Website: home-depot
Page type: billing-address
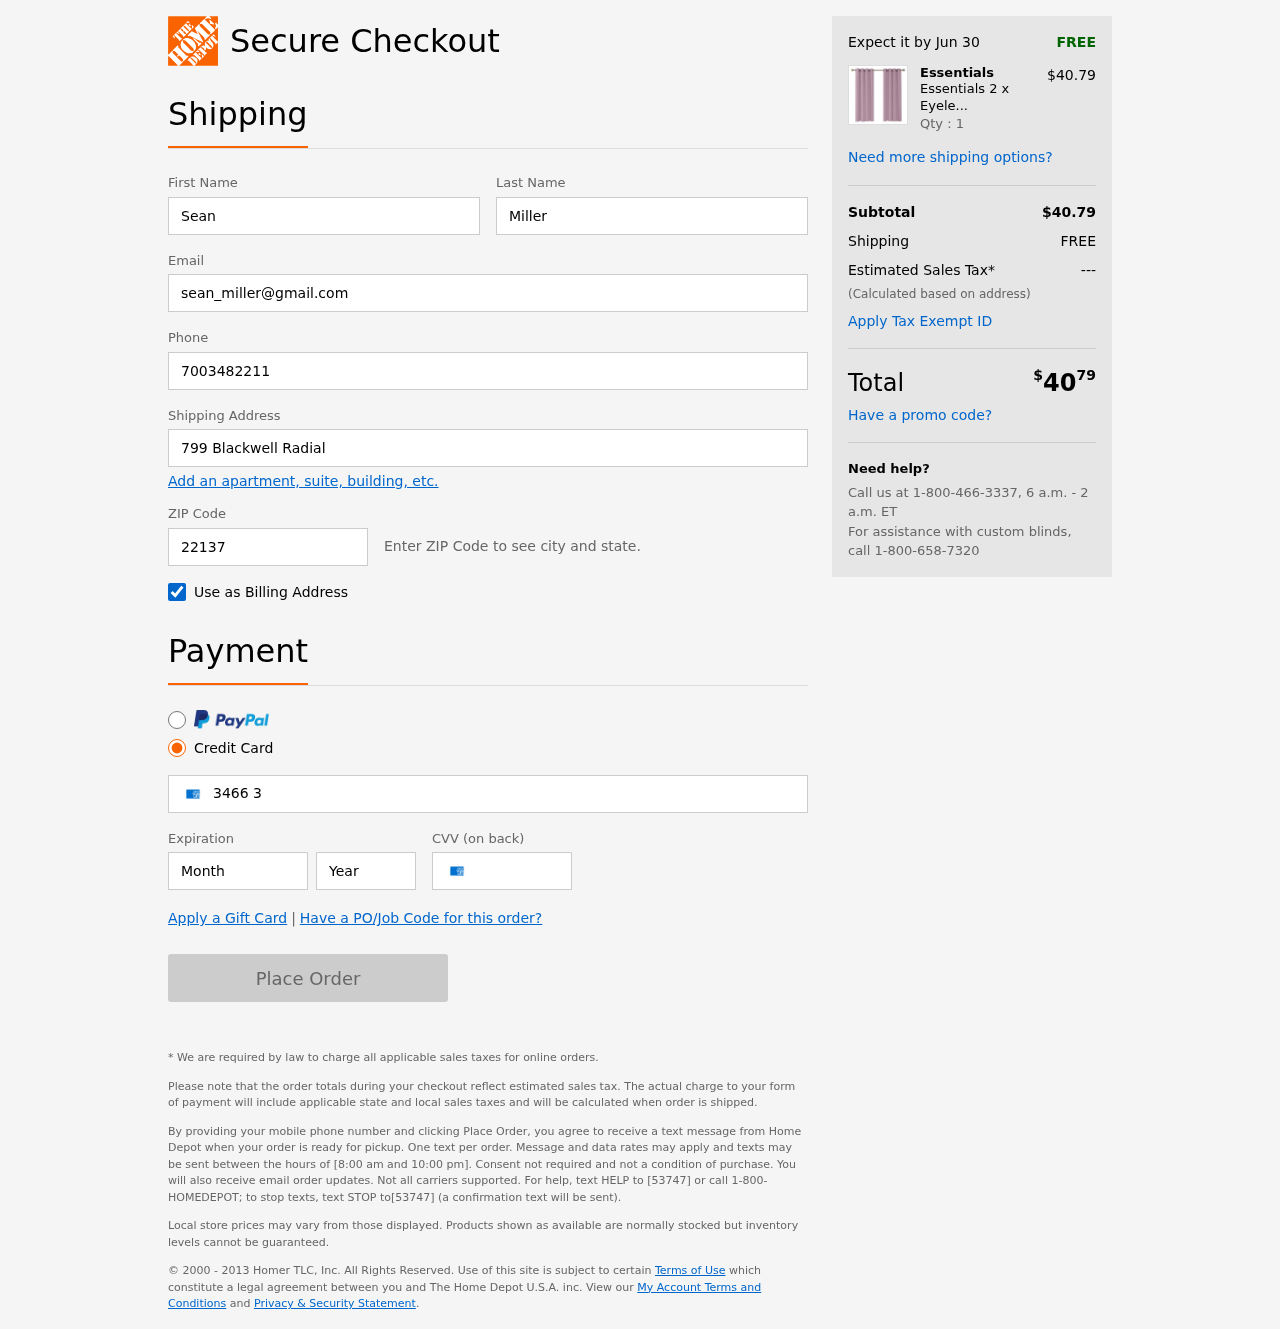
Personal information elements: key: PII_FIRSTNAME
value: Sean
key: PII_LASTNAME
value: Miller
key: PII_EMAIL
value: sean_miller@gmail.com
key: PII_PHONE
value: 7003482211
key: PII_STREET
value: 799 Blackwell Radial
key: PII_POSTCODE
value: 22137
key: PII_CARD_NUMBER
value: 3466 3777 4265 518
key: PII_CARD_EXPIRY_MONTH
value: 04
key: PII_CARD_CVV
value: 5374
Product elements: key: PRODUCT1_BRAND
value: Essentials
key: PRODUCT1_NAME
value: Essentials 2 x Eyelet Curtains
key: PRODUCT1_PRICE
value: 40.79
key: PRODUCT1_QUANTITY
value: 1
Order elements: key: ORDER_DELIVERY_DATE
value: Jun 30
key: ORDER_SUBTOTAL
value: $40.79
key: ORDER_SHIPPING_COST
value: FREE
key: ORDER_TAX
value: ---
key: ORDER_TOTAL2
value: $4079